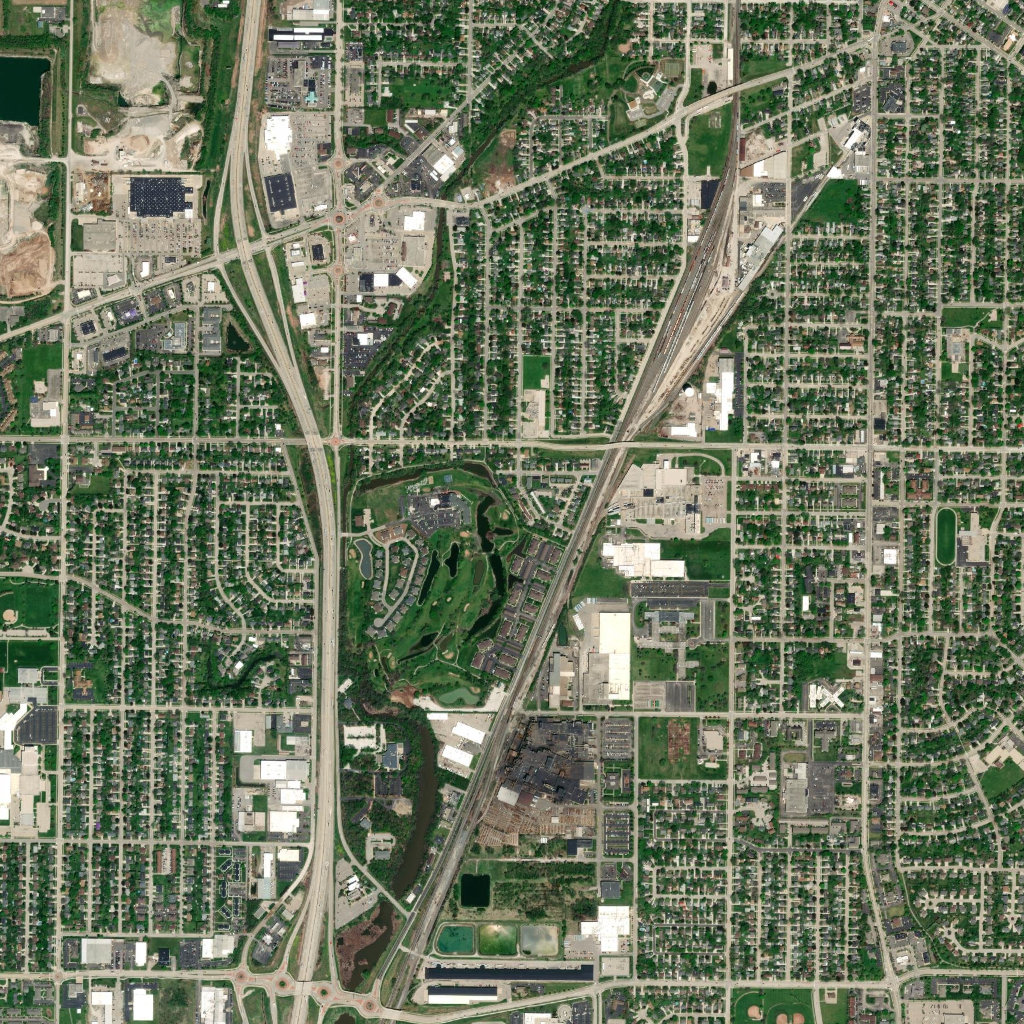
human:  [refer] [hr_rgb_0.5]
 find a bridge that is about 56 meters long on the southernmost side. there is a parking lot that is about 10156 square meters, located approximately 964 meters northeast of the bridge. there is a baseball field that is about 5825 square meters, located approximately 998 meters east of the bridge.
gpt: <box>[[36, 98, 39, 99, 0]]</box>

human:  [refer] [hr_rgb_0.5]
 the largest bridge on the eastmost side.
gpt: <box>[[66, 7, 72, 11, 0]]</box>

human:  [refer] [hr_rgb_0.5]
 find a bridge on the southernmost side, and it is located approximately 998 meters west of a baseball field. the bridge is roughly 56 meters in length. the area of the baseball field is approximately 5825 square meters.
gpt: <box>[[36, 98, 39, 99, 0]]</box>